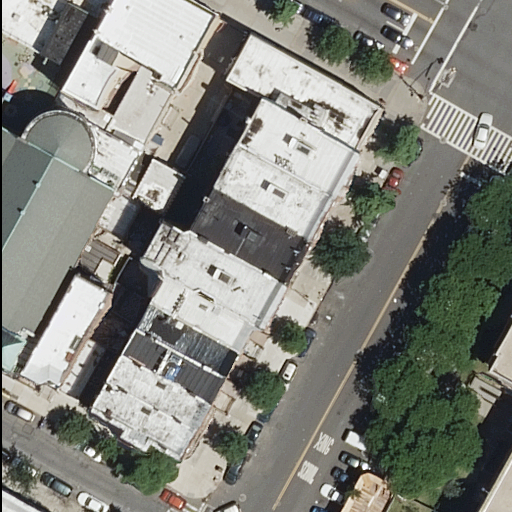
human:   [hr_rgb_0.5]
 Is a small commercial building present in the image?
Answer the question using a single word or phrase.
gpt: no

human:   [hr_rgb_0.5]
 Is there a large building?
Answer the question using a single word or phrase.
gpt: yes

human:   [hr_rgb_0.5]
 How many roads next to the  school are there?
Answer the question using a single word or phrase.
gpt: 4

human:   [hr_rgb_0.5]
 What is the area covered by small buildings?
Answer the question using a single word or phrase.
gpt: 163m2

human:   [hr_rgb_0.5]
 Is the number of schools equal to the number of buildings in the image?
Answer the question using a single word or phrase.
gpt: no

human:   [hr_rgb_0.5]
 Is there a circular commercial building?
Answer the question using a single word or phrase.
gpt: no

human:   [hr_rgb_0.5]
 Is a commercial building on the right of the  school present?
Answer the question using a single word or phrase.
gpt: no

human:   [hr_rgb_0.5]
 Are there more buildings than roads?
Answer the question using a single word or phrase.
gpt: yes

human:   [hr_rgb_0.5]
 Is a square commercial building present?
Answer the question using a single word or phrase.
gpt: no

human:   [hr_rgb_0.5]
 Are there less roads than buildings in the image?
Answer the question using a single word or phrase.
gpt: yes

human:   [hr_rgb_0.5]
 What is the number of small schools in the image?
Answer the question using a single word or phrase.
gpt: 0

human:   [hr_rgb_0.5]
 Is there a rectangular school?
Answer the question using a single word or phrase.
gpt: no

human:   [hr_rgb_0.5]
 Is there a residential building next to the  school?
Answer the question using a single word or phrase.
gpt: yes

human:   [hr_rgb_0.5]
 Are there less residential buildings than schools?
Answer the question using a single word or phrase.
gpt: no

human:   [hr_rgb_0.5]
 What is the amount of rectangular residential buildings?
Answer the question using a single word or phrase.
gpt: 12

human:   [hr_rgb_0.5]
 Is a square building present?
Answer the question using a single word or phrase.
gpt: no

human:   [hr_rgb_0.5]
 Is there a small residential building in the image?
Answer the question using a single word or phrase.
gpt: yes

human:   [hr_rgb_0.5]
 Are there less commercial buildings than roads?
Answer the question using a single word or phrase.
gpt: yes

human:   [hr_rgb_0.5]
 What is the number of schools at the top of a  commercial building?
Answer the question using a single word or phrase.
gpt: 0

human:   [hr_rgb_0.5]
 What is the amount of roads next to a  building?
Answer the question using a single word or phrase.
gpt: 4

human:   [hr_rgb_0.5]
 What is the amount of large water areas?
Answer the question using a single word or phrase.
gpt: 0

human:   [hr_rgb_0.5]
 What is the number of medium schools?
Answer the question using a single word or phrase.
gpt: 0

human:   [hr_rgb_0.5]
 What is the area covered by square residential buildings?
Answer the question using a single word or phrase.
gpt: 0m2

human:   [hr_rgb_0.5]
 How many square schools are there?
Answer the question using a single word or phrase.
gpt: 0

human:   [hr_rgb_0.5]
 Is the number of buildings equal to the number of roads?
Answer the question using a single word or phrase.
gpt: no

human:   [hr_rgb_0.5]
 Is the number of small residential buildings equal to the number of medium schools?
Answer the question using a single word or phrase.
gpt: no

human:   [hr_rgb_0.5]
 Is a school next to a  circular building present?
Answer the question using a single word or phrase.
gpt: no

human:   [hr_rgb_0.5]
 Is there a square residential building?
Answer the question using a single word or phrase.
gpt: no

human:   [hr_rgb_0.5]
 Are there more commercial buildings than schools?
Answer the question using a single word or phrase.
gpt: no

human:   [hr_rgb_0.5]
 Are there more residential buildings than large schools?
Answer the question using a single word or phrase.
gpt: yes

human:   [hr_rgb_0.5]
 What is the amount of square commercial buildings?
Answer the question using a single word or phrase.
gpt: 0

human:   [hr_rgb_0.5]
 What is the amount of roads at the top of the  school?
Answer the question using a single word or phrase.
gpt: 2

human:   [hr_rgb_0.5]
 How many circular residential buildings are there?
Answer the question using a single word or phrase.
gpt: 0

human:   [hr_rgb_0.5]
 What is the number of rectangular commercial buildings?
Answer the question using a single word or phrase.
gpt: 0

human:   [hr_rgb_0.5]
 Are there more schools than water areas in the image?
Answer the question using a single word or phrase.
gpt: yes

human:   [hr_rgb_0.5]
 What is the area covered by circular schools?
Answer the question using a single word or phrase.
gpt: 0m2